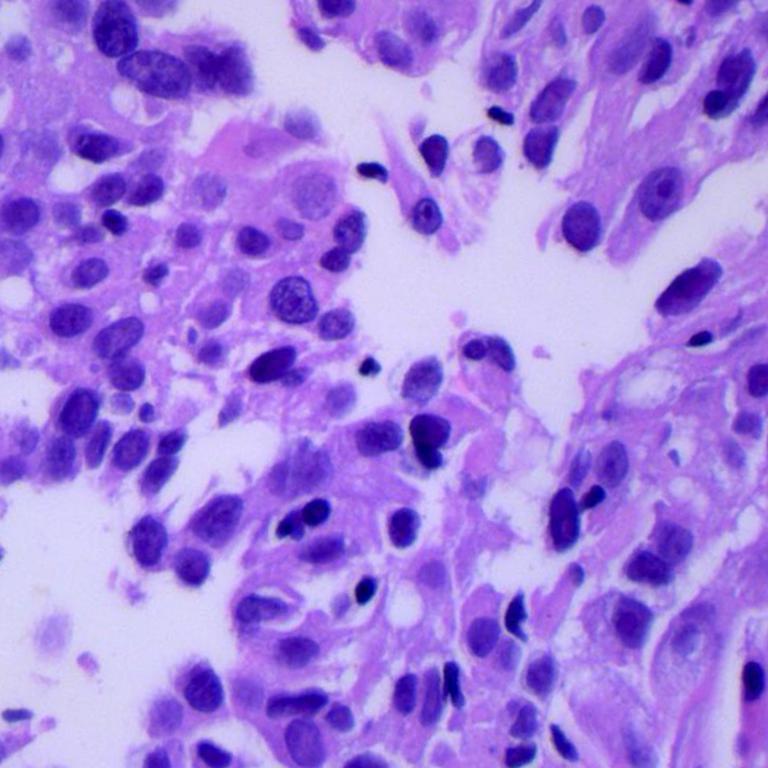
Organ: lung
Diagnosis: adenocarcinomas